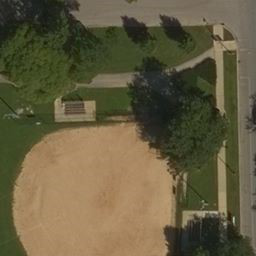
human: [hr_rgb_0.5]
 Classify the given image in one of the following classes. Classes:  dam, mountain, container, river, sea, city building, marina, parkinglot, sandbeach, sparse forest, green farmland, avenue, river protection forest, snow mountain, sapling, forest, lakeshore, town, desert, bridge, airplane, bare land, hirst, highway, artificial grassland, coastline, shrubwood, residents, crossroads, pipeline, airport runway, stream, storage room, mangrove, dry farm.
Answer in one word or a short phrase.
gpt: artificial grassland